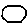
Label: hexagon